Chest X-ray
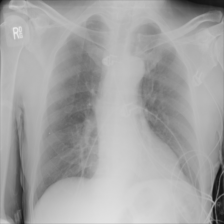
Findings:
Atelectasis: negative
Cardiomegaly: negative
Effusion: negative
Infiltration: positive
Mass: negative
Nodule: negative
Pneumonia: negative
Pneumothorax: negative
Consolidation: negative
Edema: negative
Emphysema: negative
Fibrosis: negative
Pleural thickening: negative
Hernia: negative